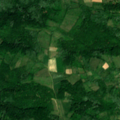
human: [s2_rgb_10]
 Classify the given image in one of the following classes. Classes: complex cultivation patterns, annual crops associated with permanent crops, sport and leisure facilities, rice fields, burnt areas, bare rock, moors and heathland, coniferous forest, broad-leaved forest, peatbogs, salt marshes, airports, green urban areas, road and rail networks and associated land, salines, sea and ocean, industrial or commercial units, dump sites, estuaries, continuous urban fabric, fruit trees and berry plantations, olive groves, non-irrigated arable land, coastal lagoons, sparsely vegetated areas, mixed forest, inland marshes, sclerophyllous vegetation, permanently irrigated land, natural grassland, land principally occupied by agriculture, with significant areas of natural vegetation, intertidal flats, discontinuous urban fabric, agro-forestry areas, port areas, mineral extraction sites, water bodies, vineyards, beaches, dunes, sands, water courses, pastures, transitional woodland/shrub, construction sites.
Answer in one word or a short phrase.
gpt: complex cultivation patterns, land principally occupied by agriculture, with significant areas of natural vegetation, broad-leaved forest